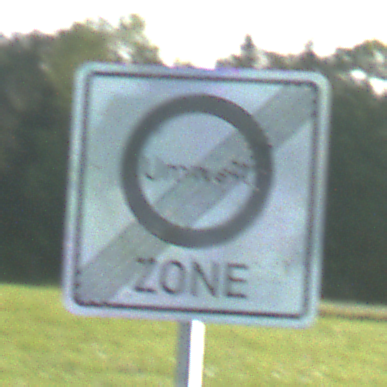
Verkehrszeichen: EndeUmweltzone
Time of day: MorningAfternoon
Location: Outdoor (Nature)
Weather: Clear
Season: NotSpecified
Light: Natural